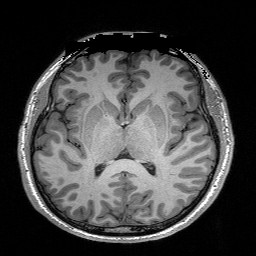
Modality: T1w
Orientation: coronal